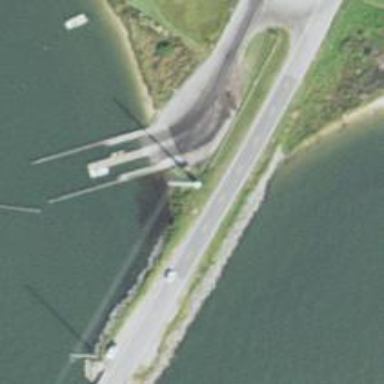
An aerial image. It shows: Slipway on service road for leisure land activities.